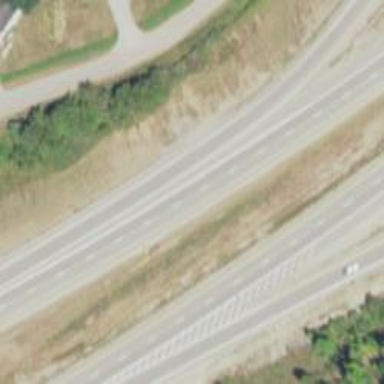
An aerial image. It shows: This image shows trunk highway that functions as expressway.